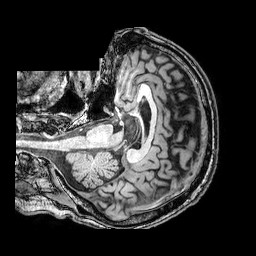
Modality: T1w
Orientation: axial
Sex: male
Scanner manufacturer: philips
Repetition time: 0.008105 s
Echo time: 0.00371 s